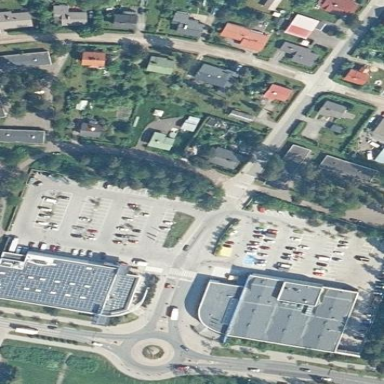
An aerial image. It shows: Retail area.